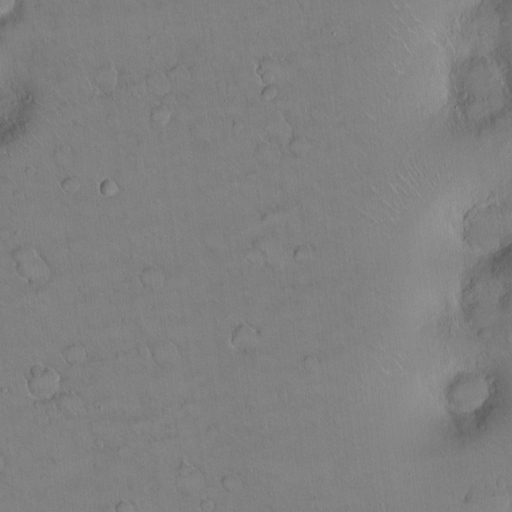
Classes present: Background, Cone